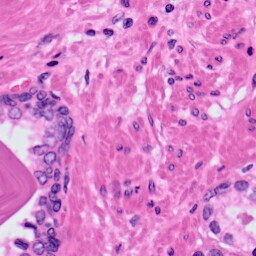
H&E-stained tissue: Prostate